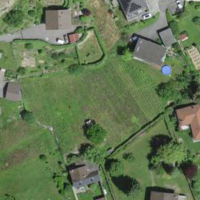
EUNIS habitat code: 40
Species observed at this site:
Prunus spinosa